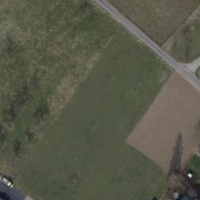
EUNIS habitat code: 55
Species observed at this site:
Milvus milvus